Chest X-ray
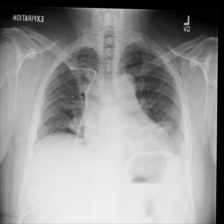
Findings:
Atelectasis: positive
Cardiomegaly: negative
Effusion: negative
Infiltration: negative
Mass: negative
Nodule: negative
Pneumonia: negative
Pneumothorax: negative
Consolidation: negative
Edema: negative
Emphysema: negative
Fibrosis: negative
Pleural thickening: negative
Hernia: negative